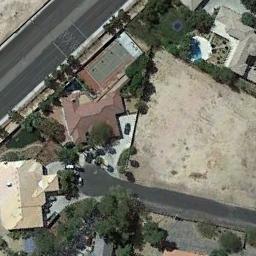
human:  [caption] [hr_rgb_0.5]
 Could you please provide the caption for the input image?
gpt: The tennis court is next to some buildings and trees .

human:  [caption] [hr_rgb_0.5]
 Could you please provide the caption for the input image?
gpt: There are two tennis courts .

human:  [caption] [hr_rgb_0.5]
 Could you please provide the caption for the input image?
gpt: There are many buildings of different shapes beside the tennis courts .

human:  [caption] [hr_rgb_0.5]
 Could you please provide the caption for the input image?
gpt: Tennis court next to buildings, Roads and bare land .

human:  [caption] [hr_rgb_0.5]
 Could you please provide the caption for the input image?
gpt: There are some buildings and green trees beside the tennis court .